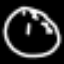
Label: clock